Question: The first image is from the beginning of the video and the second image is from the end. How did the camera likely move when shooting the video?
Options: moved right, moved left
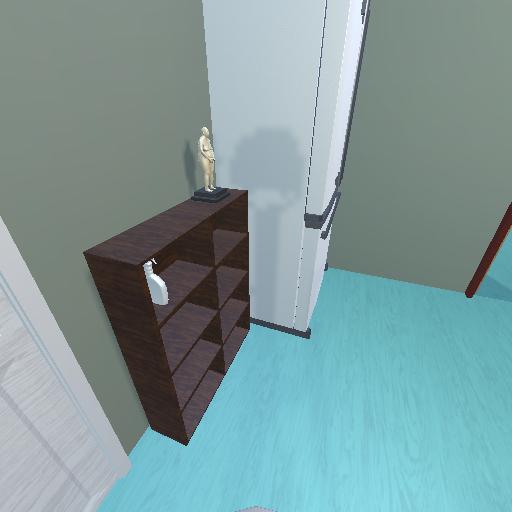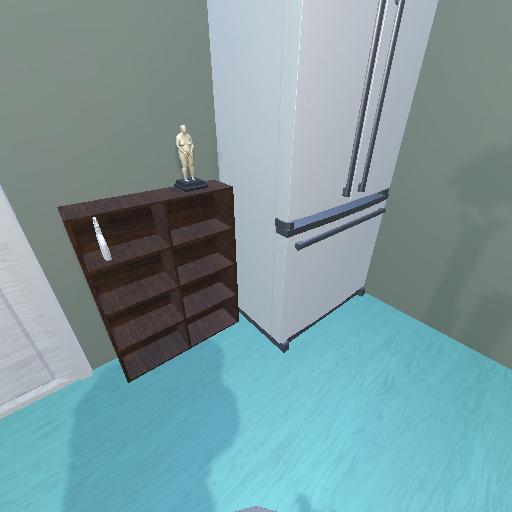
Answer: moved right